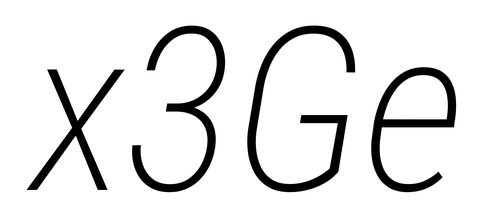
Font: Roboto-Italic_Condensed_ExtraLight_Italic